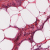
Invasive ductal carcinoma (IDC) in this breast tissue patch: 0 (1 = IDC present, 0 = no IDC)